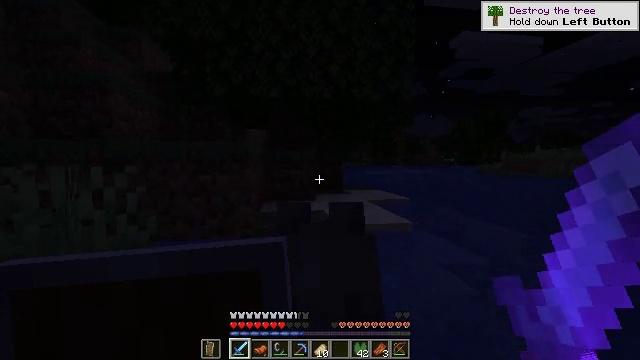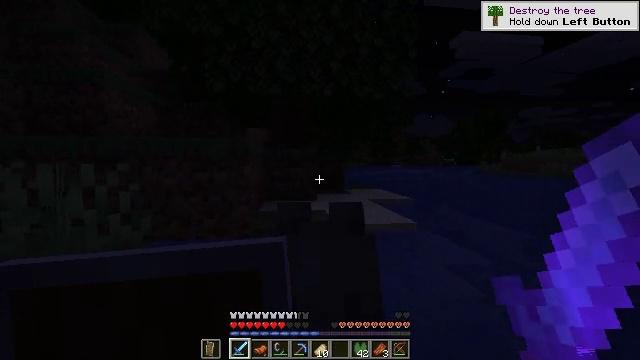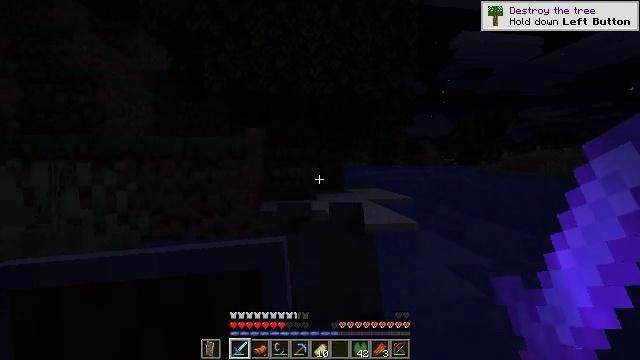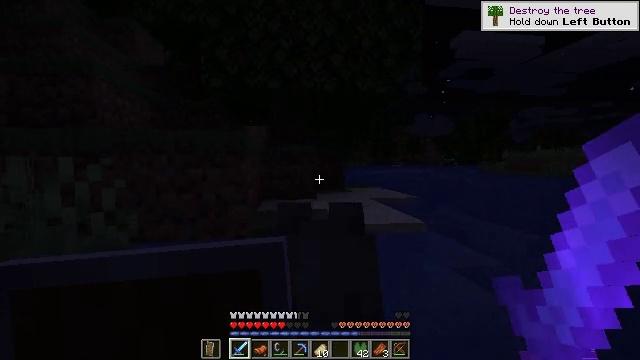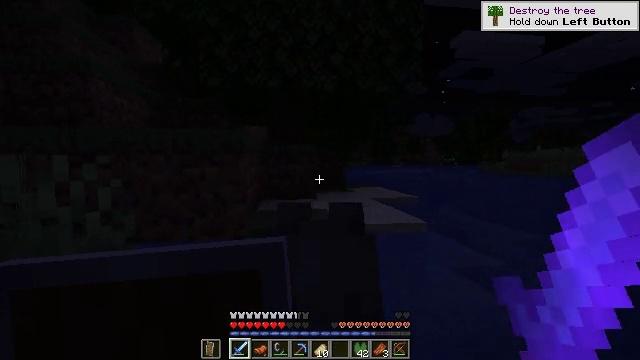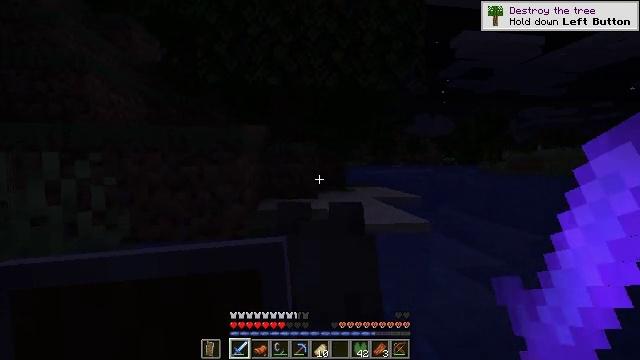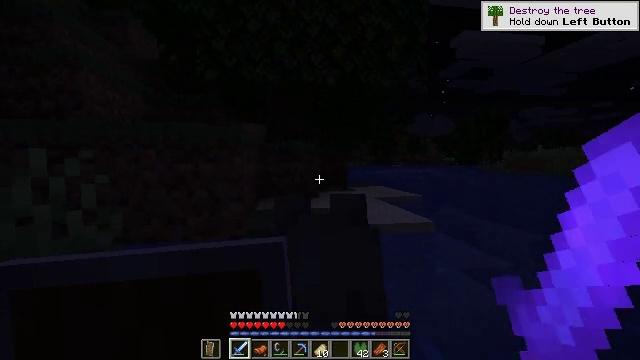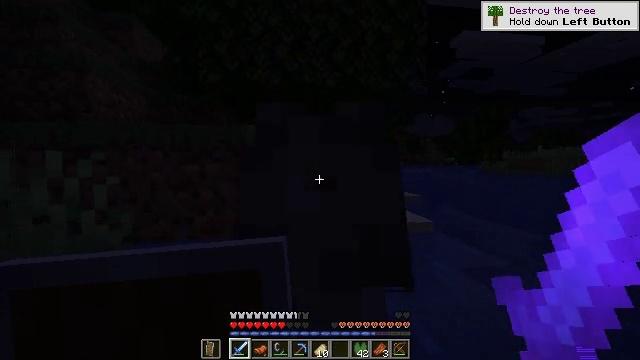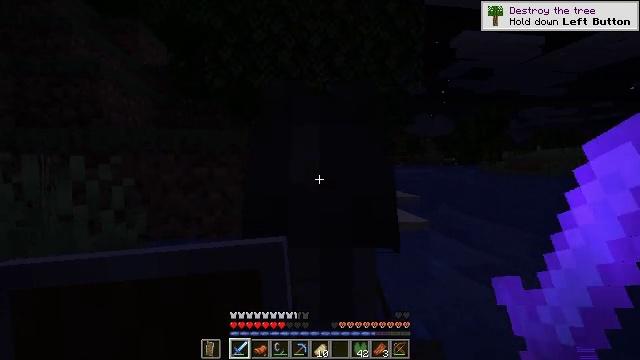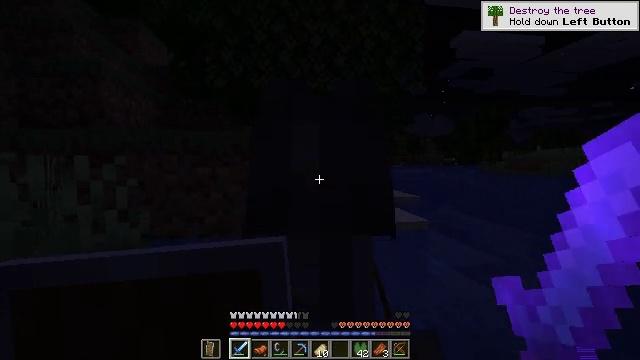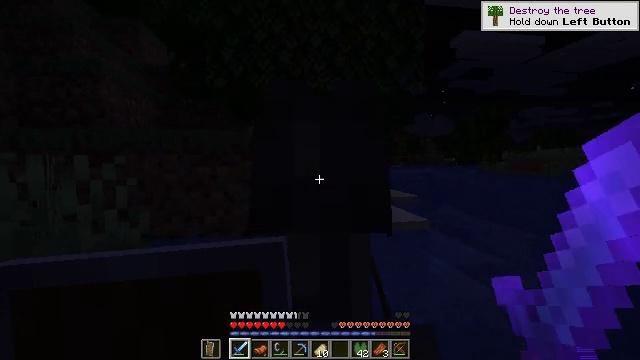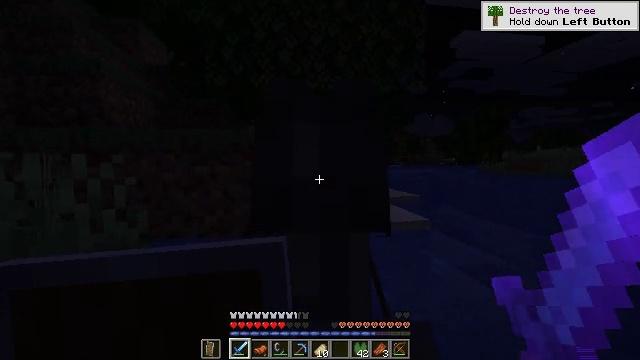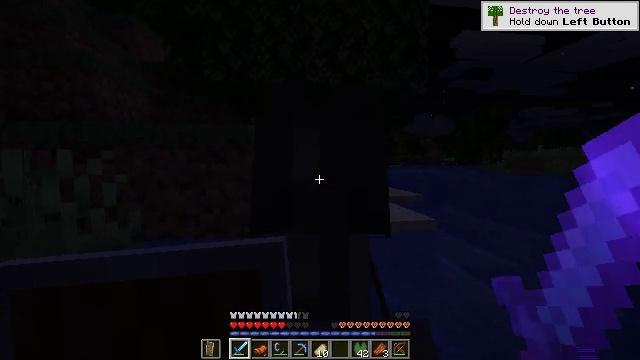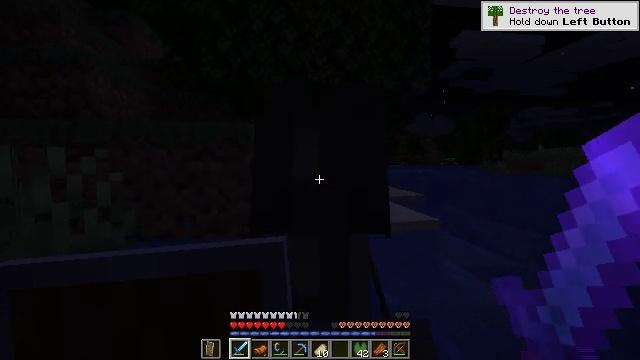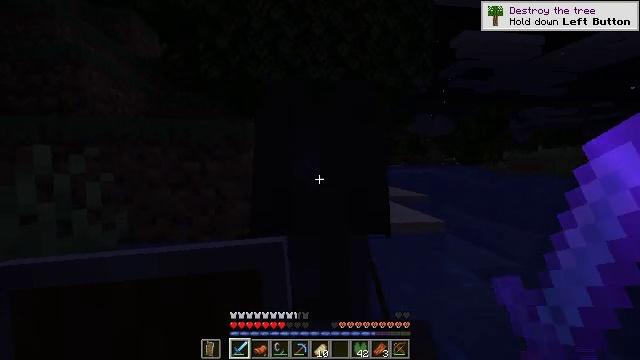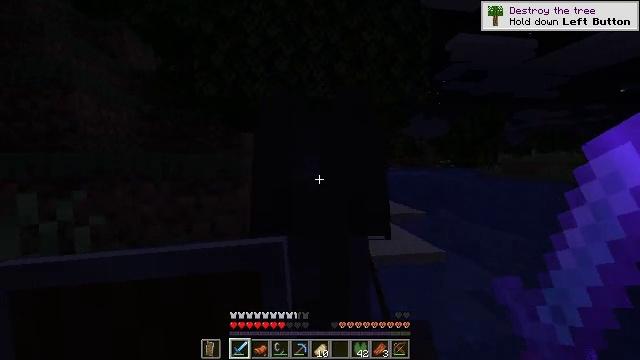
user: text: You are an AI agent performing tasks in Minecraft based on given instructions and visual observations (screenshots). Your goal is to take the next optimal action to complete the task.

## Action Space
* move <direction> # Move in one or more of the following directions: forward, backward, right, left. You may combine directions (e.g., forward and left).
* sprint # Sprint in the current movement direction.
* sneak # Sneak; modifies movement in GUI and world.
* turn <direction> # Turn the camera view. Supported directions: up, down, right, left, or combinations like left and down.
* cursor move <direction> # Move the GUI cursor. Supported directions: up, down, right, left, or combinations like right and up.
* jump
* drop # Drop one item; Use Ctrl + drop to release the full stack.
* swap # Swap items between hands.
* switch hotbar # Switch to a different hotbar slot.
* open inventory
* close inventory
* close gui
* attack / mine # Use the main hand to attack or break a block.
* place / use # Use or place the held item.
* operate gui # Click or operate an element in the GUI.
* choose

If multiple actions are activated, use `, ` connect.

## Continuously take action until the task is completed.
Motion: motion action
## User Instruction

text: Harvest birch leaves for decorations.
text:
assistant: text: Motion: move forward, jump
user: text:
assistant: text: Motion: move forward, jump
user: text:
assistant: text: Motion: move forward, jump
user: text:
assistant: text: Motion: move forward, jump
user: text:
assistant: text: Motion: move forward
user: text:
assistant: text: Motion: move forward
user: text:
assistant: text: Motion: move forward
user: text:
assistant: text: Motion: move forward
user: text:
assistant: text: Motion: move forward
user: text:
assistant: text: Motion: move forward
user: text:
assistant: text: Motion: move forward
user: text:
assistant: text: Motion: move forward
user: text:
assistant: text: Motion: move forward
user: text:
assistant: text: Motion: move forward
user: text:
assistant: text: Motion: move forward, turn right
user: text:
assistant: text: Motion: move forward, turn right and up
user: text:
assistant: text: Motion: move forward, turn right and up
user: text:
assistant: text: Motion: move forward, turn right
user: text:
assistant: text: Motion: move forward
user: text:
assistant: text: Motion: move forward
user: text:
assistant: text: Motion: move forward, jump
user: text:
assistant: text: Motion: move forward, jump
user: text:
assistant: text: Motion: move forward, turn left, jump
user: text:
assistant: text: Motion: move forward, turn left, jump
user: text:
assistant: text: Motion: move forward, jump
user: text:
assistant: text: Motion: move forward, turn left, jump
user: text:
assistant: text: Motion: move forward, turn left and down, jump
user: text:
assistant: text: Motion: move forward, turn left and down
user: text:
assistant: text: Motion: move forward and move left, turn left
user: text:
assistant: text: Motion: move forward and move left, turn left and up